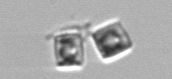
Label: Bacillariophyceae_morphotype1